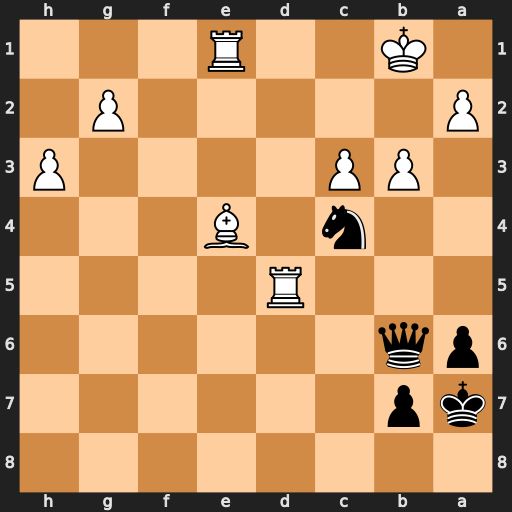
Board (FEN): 8/kp6/pq6/3R4/2n1B3/1PP4P/P5P1/1K2R3
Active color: b
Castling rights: -
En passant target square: -
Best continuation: Qf2 bxc4 Qxe1+ Kb2 Qxe4